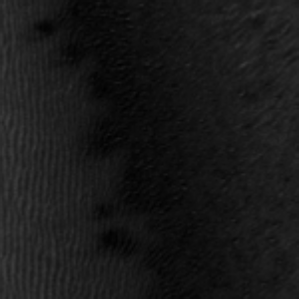
Label: frost